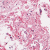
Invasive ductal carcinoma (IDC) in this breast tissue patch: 0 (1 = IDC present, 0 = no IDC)